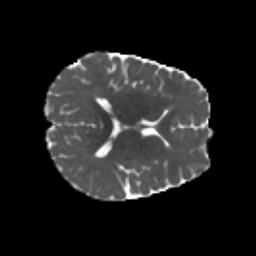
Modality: MD
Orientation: axial
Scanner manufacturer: siemens
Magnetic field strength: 3 T
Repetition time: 4.16 s
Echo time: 0.0806 s